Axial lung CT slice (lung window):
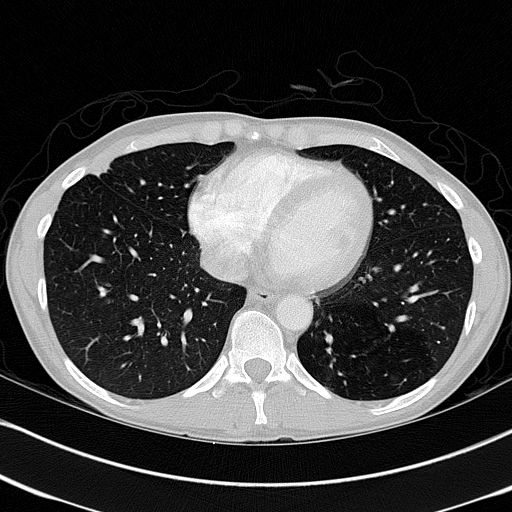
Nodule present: no